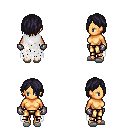
a pixel art fantasy rpg character, female body template, human, tanned skin, white tattered cape, gold greaves, raven bangs hairstyle, metal gloves, white slippers, four views (front, back, left, right), 2x2 character sprite sheet, small pixel art, hard edges, no anti-aliasing